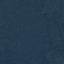
Land use / land cover class: Forest